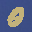
Label: 0